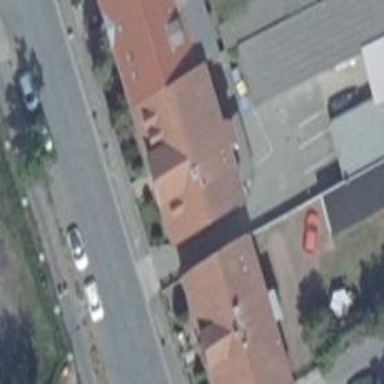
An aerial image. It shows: Building.